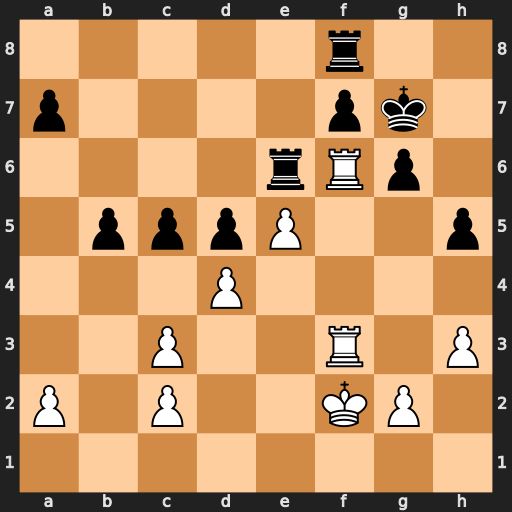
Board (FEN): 5r2/p4pk1/4rRp1/1pppP2p/3P4/2P2R1P/P1P2KP1/8
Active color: w
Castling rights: -
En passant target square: -
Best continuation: Rxe6 fxe6 Rxf8 Kxf8 dxc5